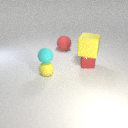
small yellow rubber sphere to the left of large red rubber sphere